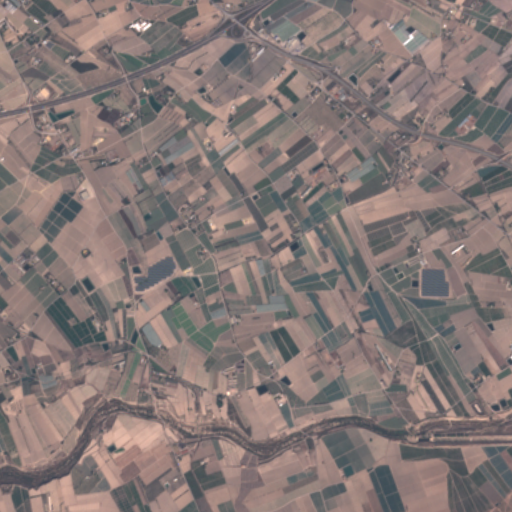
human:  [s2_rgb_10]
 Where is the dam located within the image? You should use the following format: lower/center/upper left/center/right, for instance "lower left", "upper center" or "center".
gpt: The dam is located in the lower right of the image.
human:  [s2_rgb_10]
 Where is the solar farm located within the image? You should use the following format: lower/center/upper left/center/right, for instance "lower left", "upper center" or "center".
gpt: The solar farm is located in the center right of the image.
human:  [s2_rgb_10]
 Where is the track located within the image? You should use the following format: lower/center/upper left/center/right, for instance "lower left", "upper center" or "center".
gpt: There is no track in the image.